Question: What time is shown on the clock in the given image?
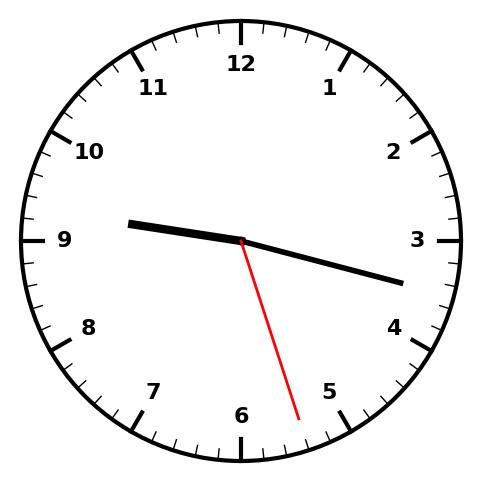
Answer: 09:17:27